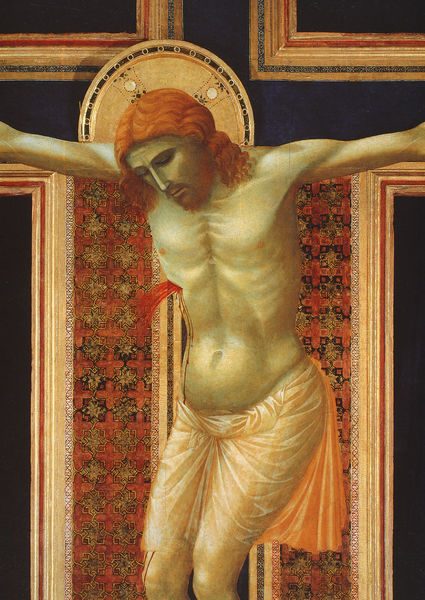
Titel: La Croce di S. Maria Novella
Künstler: Giotto di Bondone
Standort: Florenz, S. Maria Novella (EU - I - Toskana)
Schlagwörter: blau, kopf, lendenschurz, nackt, wunde, orange, schwarz, rot, tuch, muster, bart, arme, gold, haare, beine, detail, nabel, bauch, blut, lendentuch, kreuz, rippen, heiligenschein, jesus, kreuzigung, gekreuzigt, ikone, glorie, gol